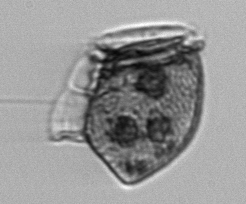
Label: Dinophysis_norvegica